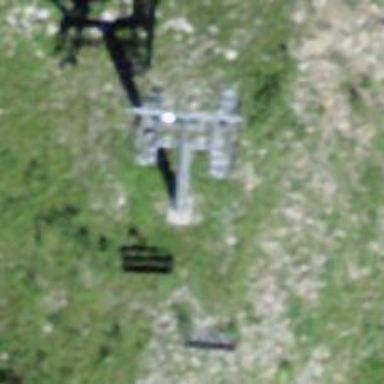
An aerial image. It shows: Pylon used for aerialway.